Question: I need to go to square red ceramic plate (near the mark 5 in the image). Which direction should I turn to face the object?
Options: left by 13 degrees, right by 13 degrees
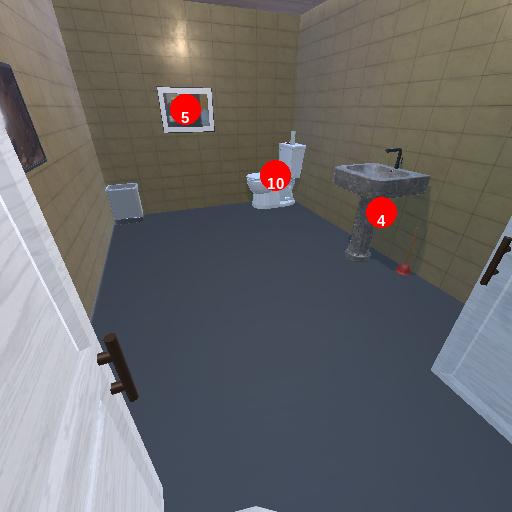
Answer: left by 13 degrees